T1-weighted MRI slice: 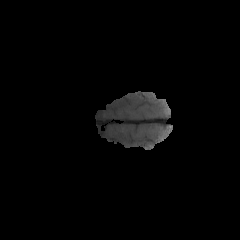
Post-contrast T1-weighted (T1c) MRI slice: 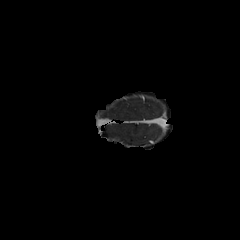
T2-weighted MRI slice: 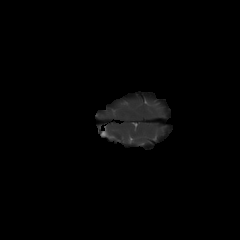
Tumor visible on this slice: no